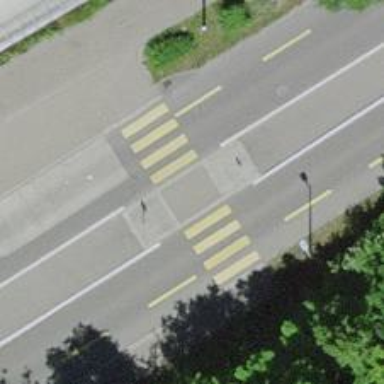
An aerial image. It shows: Zebra crossing with uncontrolled intersection and pedestrian island.